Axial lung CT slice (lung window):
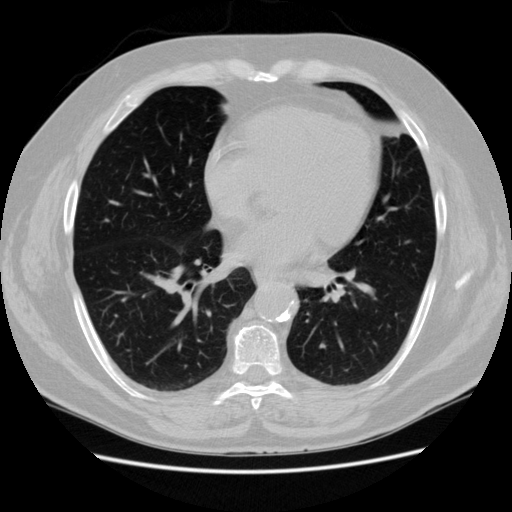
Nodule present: no